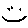
Label: smiley face